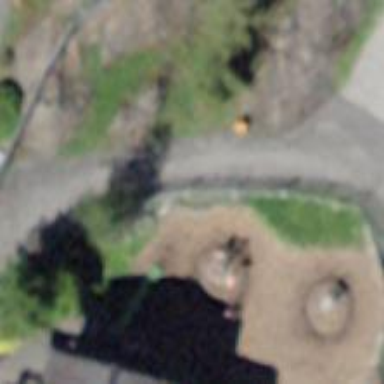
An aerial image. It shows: Driveway.